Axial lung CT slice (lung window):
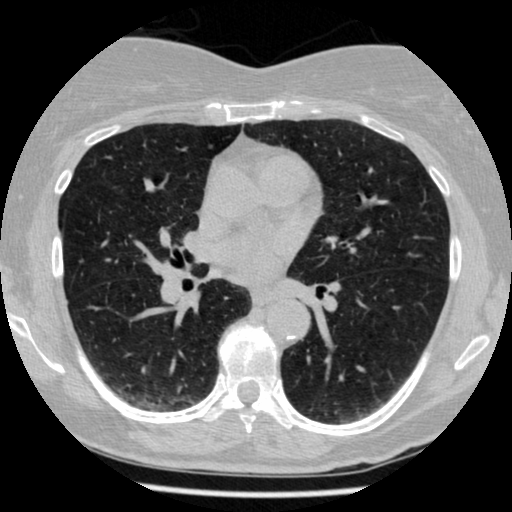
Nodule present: no